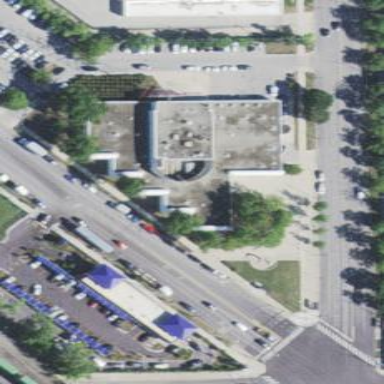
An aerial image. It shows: Public building designated as police station.